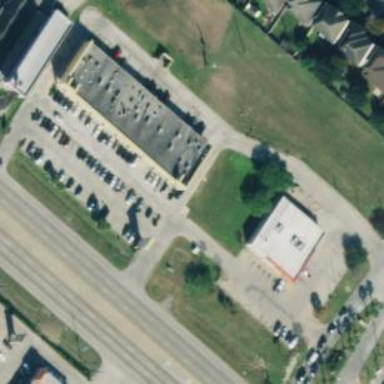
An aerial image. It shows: Retail area.